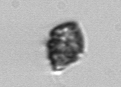
Label: Kryptoperidinium_triquetrum